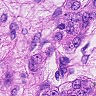
Metastatic tissue present: yes